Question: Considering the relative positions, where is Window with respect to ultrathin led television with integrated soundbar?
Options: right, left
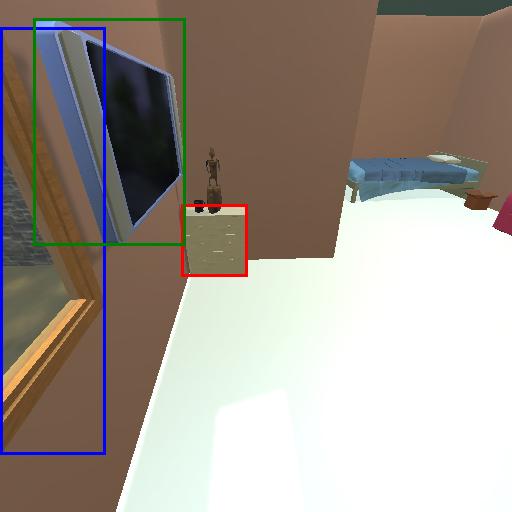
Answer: right